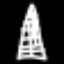
Label: The Eiffel Tower